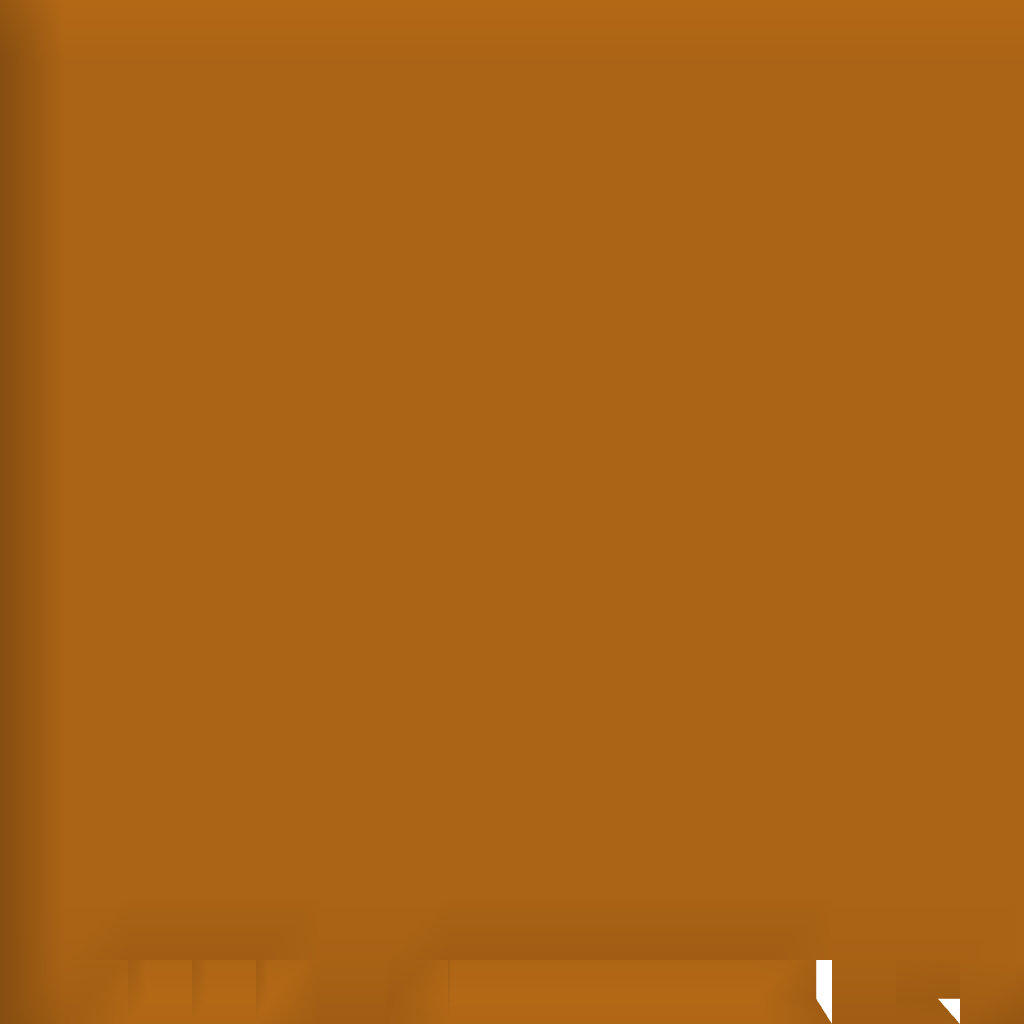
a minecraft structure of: Jack-O-Lantern